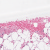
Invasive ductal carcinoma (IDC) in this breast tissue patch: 0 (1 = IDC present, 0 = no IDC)